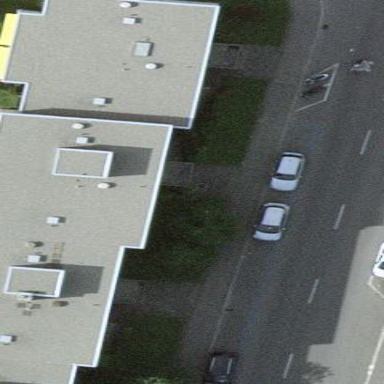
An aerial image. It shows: Building with apartments and flat roof.